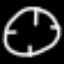
Label: clock